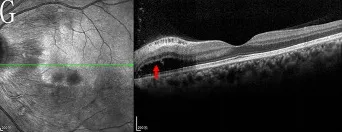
Fundus photograph, FFA and SD-OCT of the left eye. (G,H) SD-OCT showed the IRF (red arrows) with multilayered hyperreflective lesions, swelling of RNFL and relatively preservation of the EZ and RPE were observed.
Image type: ophthalmic_imaging (oct)